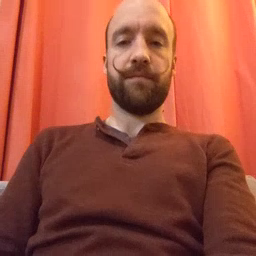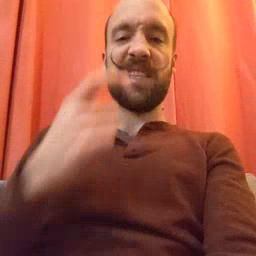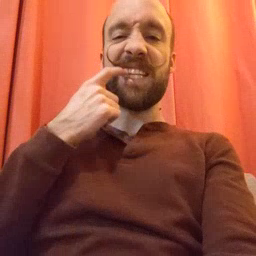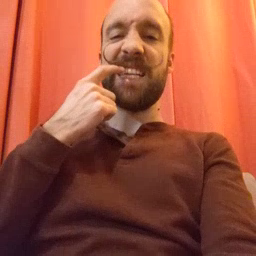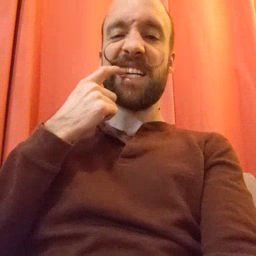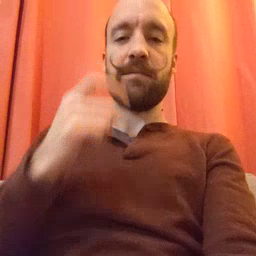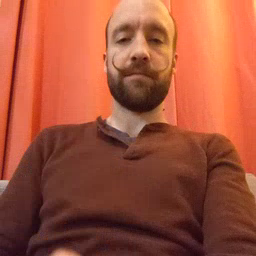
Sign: tooth